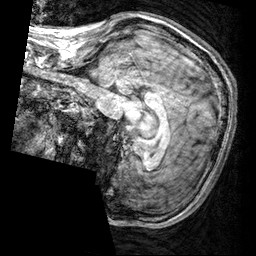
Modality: T1w
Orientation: sagittal
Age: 25
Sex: male
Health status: healthy
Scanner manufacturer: siemens
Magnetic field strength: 3 T
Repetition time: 2.3 s
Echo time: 0.00303 s